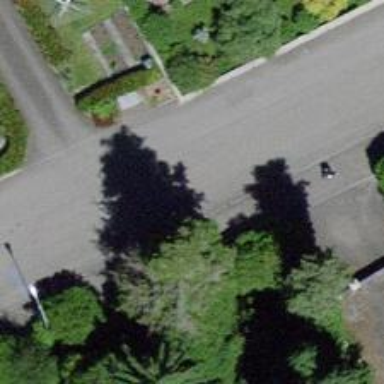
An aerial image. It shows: Residential road with sidewalk on the left side.